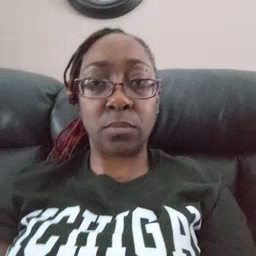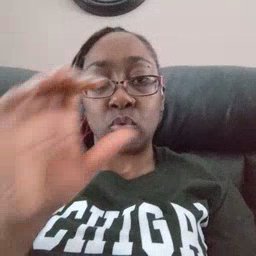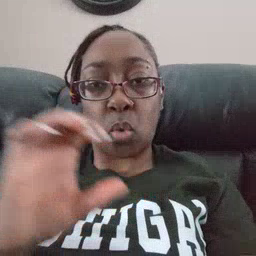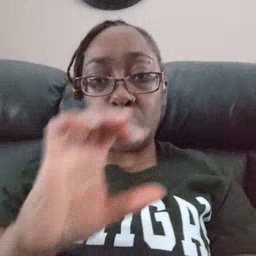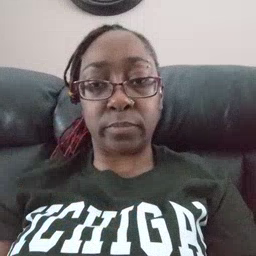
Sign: chocolate